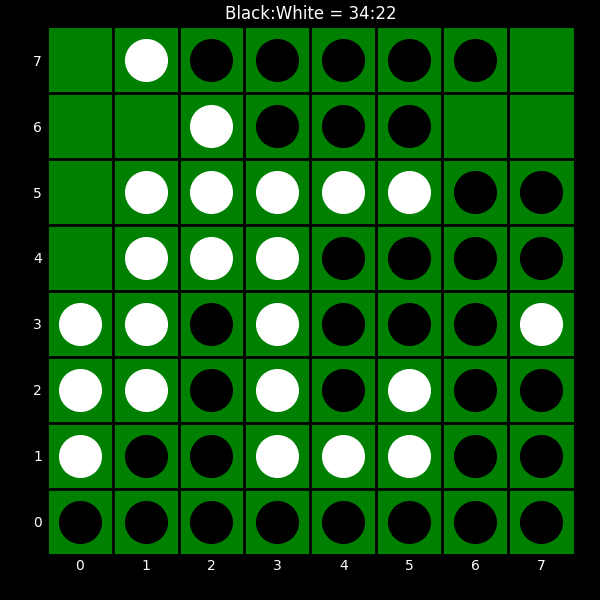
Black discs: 34
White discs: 22